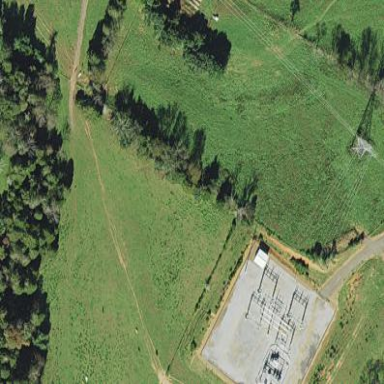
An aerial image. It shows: Distribution power substation secured by fence.